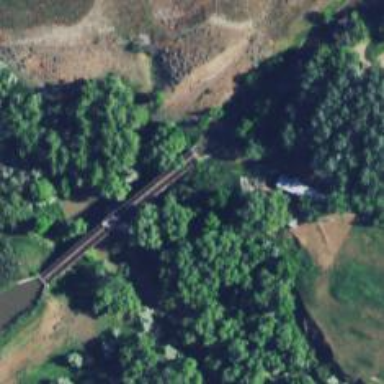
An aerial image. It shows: Aqueduct bridge over canal.